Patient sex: M
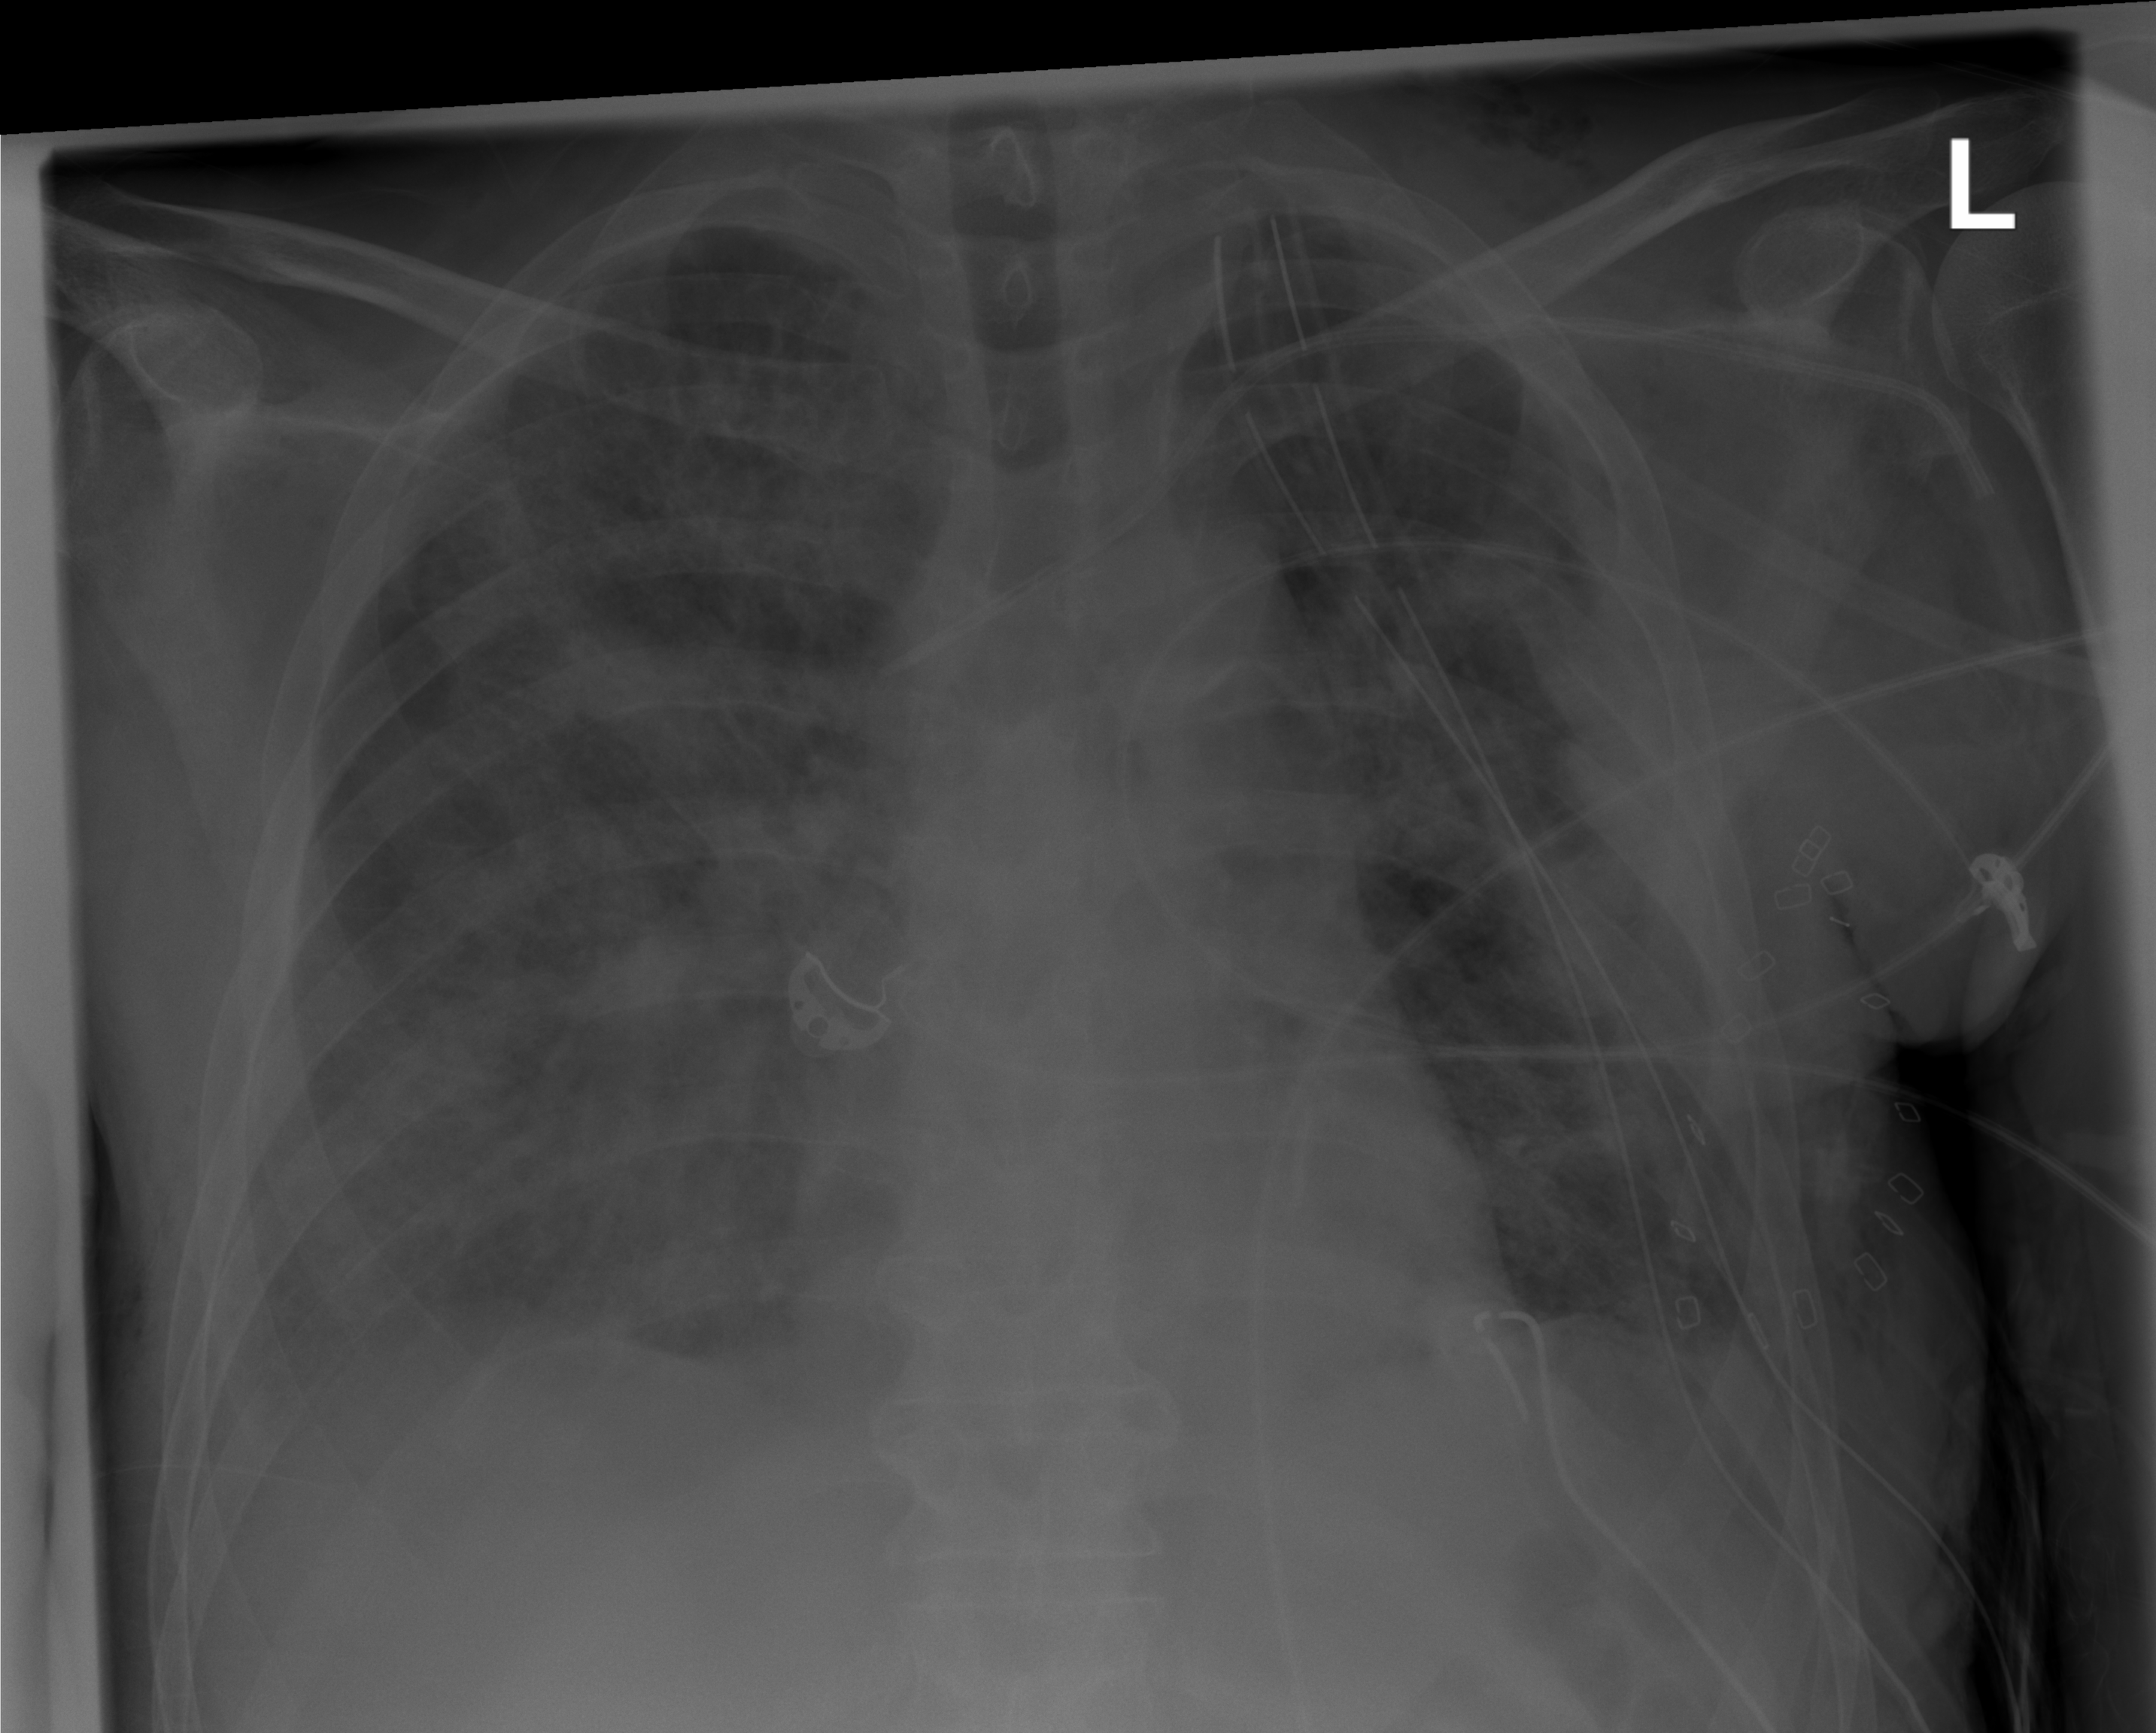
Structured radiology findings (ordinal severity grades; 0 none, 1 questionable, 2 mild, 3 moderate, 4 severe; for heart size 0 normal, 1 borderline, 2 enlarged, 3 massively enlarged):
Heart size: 0
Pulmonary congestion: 2
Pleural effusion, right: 2
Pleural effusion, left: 2
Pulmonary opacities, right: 3
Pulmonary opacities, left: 2
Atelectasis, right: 2
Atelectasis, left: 2